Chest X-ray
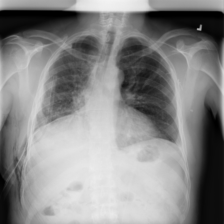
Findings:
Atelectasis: negative
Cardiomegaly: negative
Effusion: positive
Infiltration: negative
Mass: negative
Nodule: negative
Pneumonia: negative
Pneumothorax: positive
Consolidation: negative
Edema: negative
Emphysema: positive
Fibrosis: negative
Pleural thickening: negative
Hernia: negative